Question: I am not able to insert data into my table anymore!
Here's my table design.

intId is the Primary Key, there's no explicit unique constraint defined on it, has identity increment set to 1 and identity seed to 1.
I am inserting data into this table thru LINQ.
'''
testDB.tbl_Vehicle.InsertOnSubmit(newVehicle);
testDB.SubmitChanges();
'''
All this used to work till now, and all of a sudden it stopped working!
It now says
'''
A duplicate value cannot be inserted into a unique index. [ Table name = tbl_Vehicle,Constraint name = PK_tbl_Vehicle ]
'''
More info: This desktop application has 1 executable and 1 .sdf file. It was developed on Win 7 and recently was moved to Win XP system. But that shouldn't be a problem as there are other tables I am inserting into with similar logic and table design.
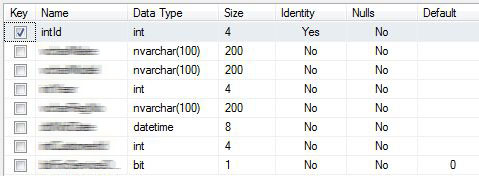
Answer: Do one thin make use of SQL profiler and check the query fire on insert statement.